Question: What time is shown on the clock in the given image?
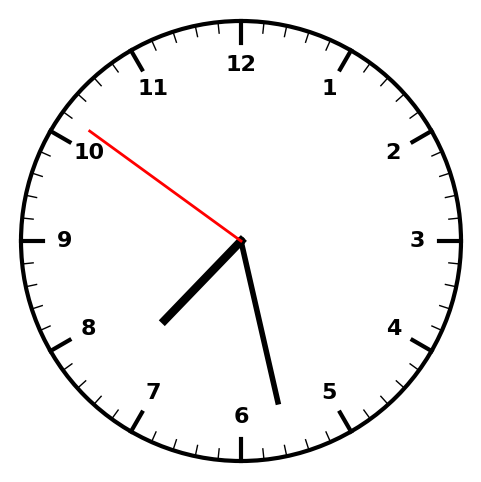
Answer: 07:27:51